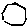
Label: hexagon